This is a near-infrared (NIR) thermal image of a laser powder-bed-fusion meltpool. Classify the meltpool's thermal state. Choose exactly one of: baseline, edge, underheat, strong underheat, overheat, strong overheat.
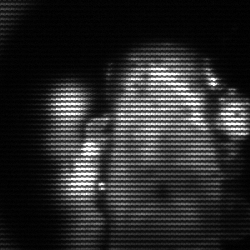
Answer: strong underheat